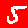
Digit: 5